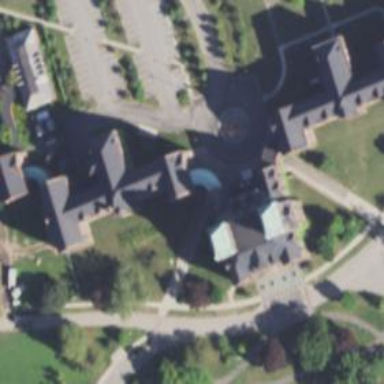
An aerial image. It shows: Conference center.